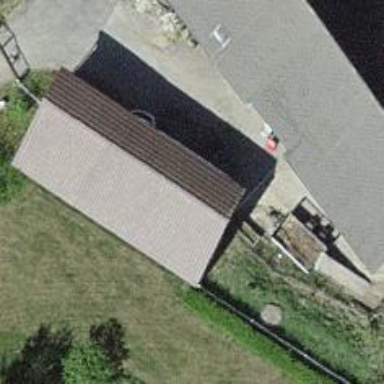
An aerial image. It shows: Barn.